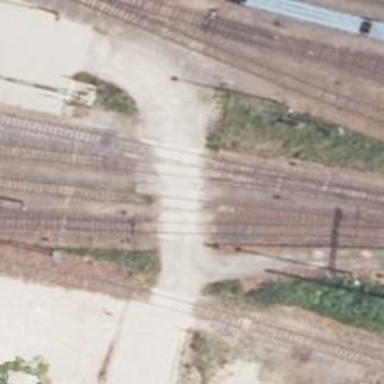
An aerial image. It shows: Railway level crossing.